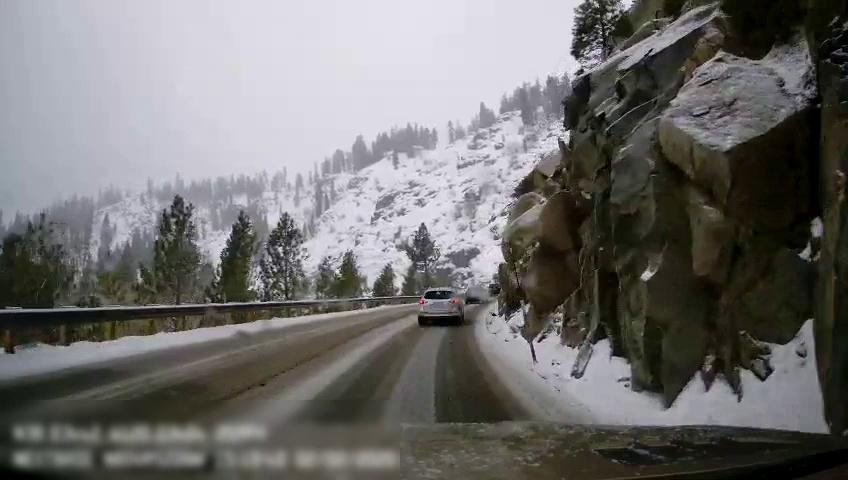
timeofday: Day
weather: Snowy
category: Drivable Space
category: Vehicles | Car
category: Vehicles | Car
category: Vehicles | Car